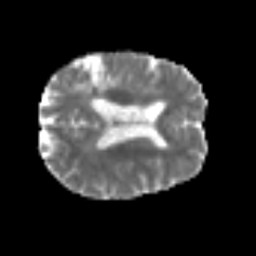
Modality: MD
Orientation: axial
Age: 63
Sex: male
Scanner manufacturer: siemens
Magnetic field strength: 3 T
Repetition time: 6.1 s
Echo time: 0.101 s